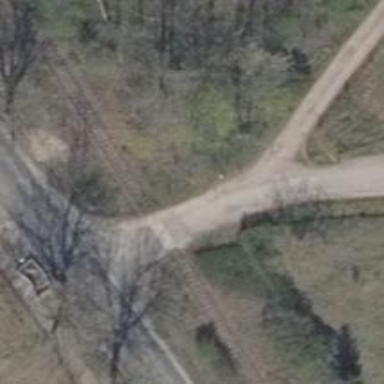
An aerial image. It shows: Railway level crossing.